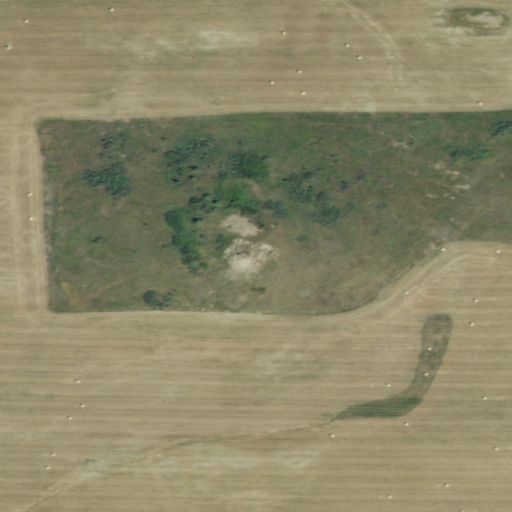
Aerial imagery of mountain in North Dakota named Morman Butte containing cultivated crops, shrub, grassland, and deciduous forest